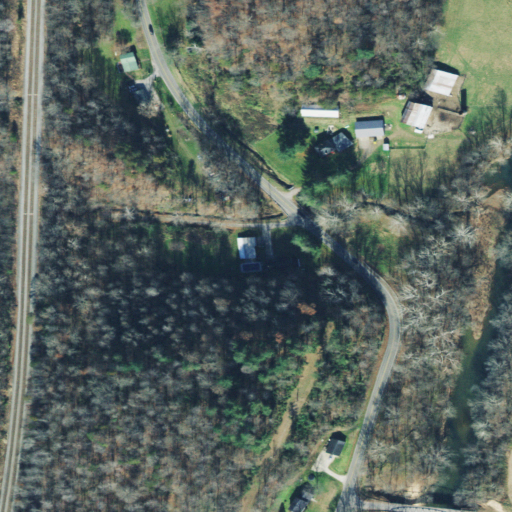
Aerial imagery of valley in Ohio named Blake Hollow containing deciduous forest, mixed forest, low intensity development, pasture, open development, grassland, and medium intensity development